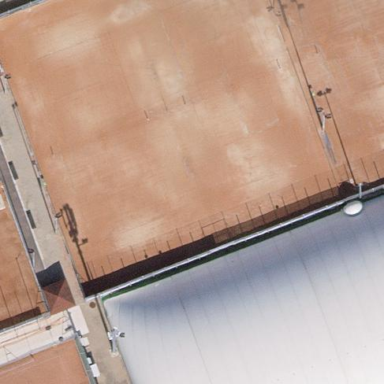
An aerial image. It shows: Dirt tennis court on pitch.